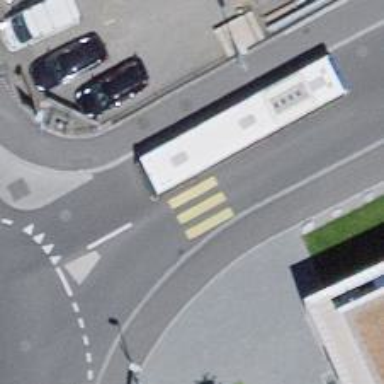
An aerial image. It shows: Zebra crossing on the road.